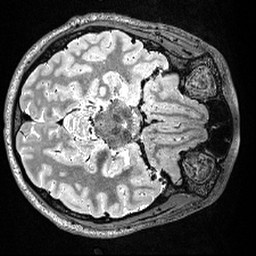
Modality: T2w
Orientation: axial
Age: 33
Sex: male